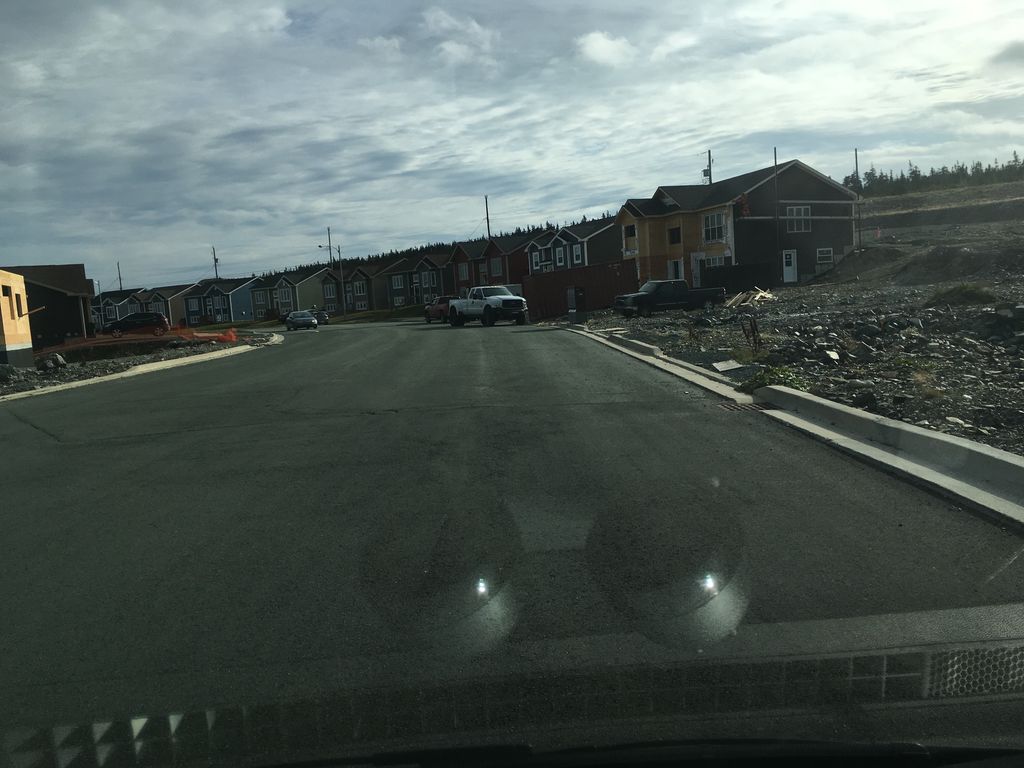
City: st_johns